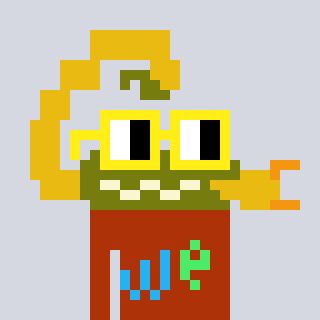
a pixel art character with square yellow glasses, a scorpion-shaped head and a hotbrown-colored body on a cool background